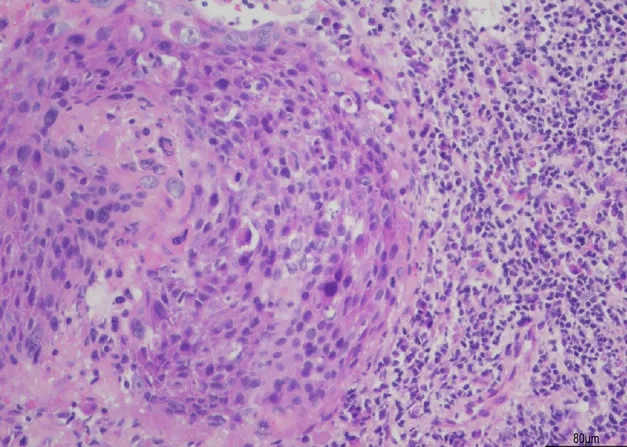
illustrates squamous cell carcinoma of the cervix. The histological section is stained with Hematoxylin and Eosin (H&E). The images are captured at an original magnification of X200, revealing round or oval-shaped cancer cells with irregularly round or oval nuclei that exhibit deep staining. There is an increased ratio of nuclear to cytoplasmic volume, and pathological mitosis is observed. In addition, a significant infiltration of inflammatory cells can be observed surrounding the cancerous mass.
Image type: pathology (h&e)